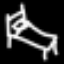
Label: bed